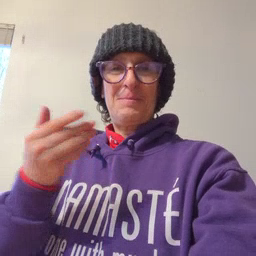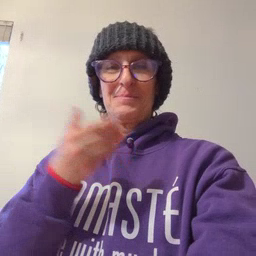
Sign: puppy